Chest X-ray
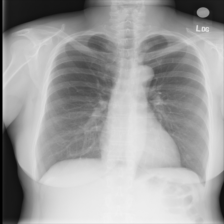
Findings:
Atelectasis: negative
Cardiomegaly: negative
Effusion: negative
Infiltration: negative
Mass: negative
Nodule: negative
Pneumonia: negative
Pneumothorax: negative
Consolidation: negative
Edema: negative
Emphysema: negative
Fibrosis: negative
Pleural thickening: negative
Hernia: negative